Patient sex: M
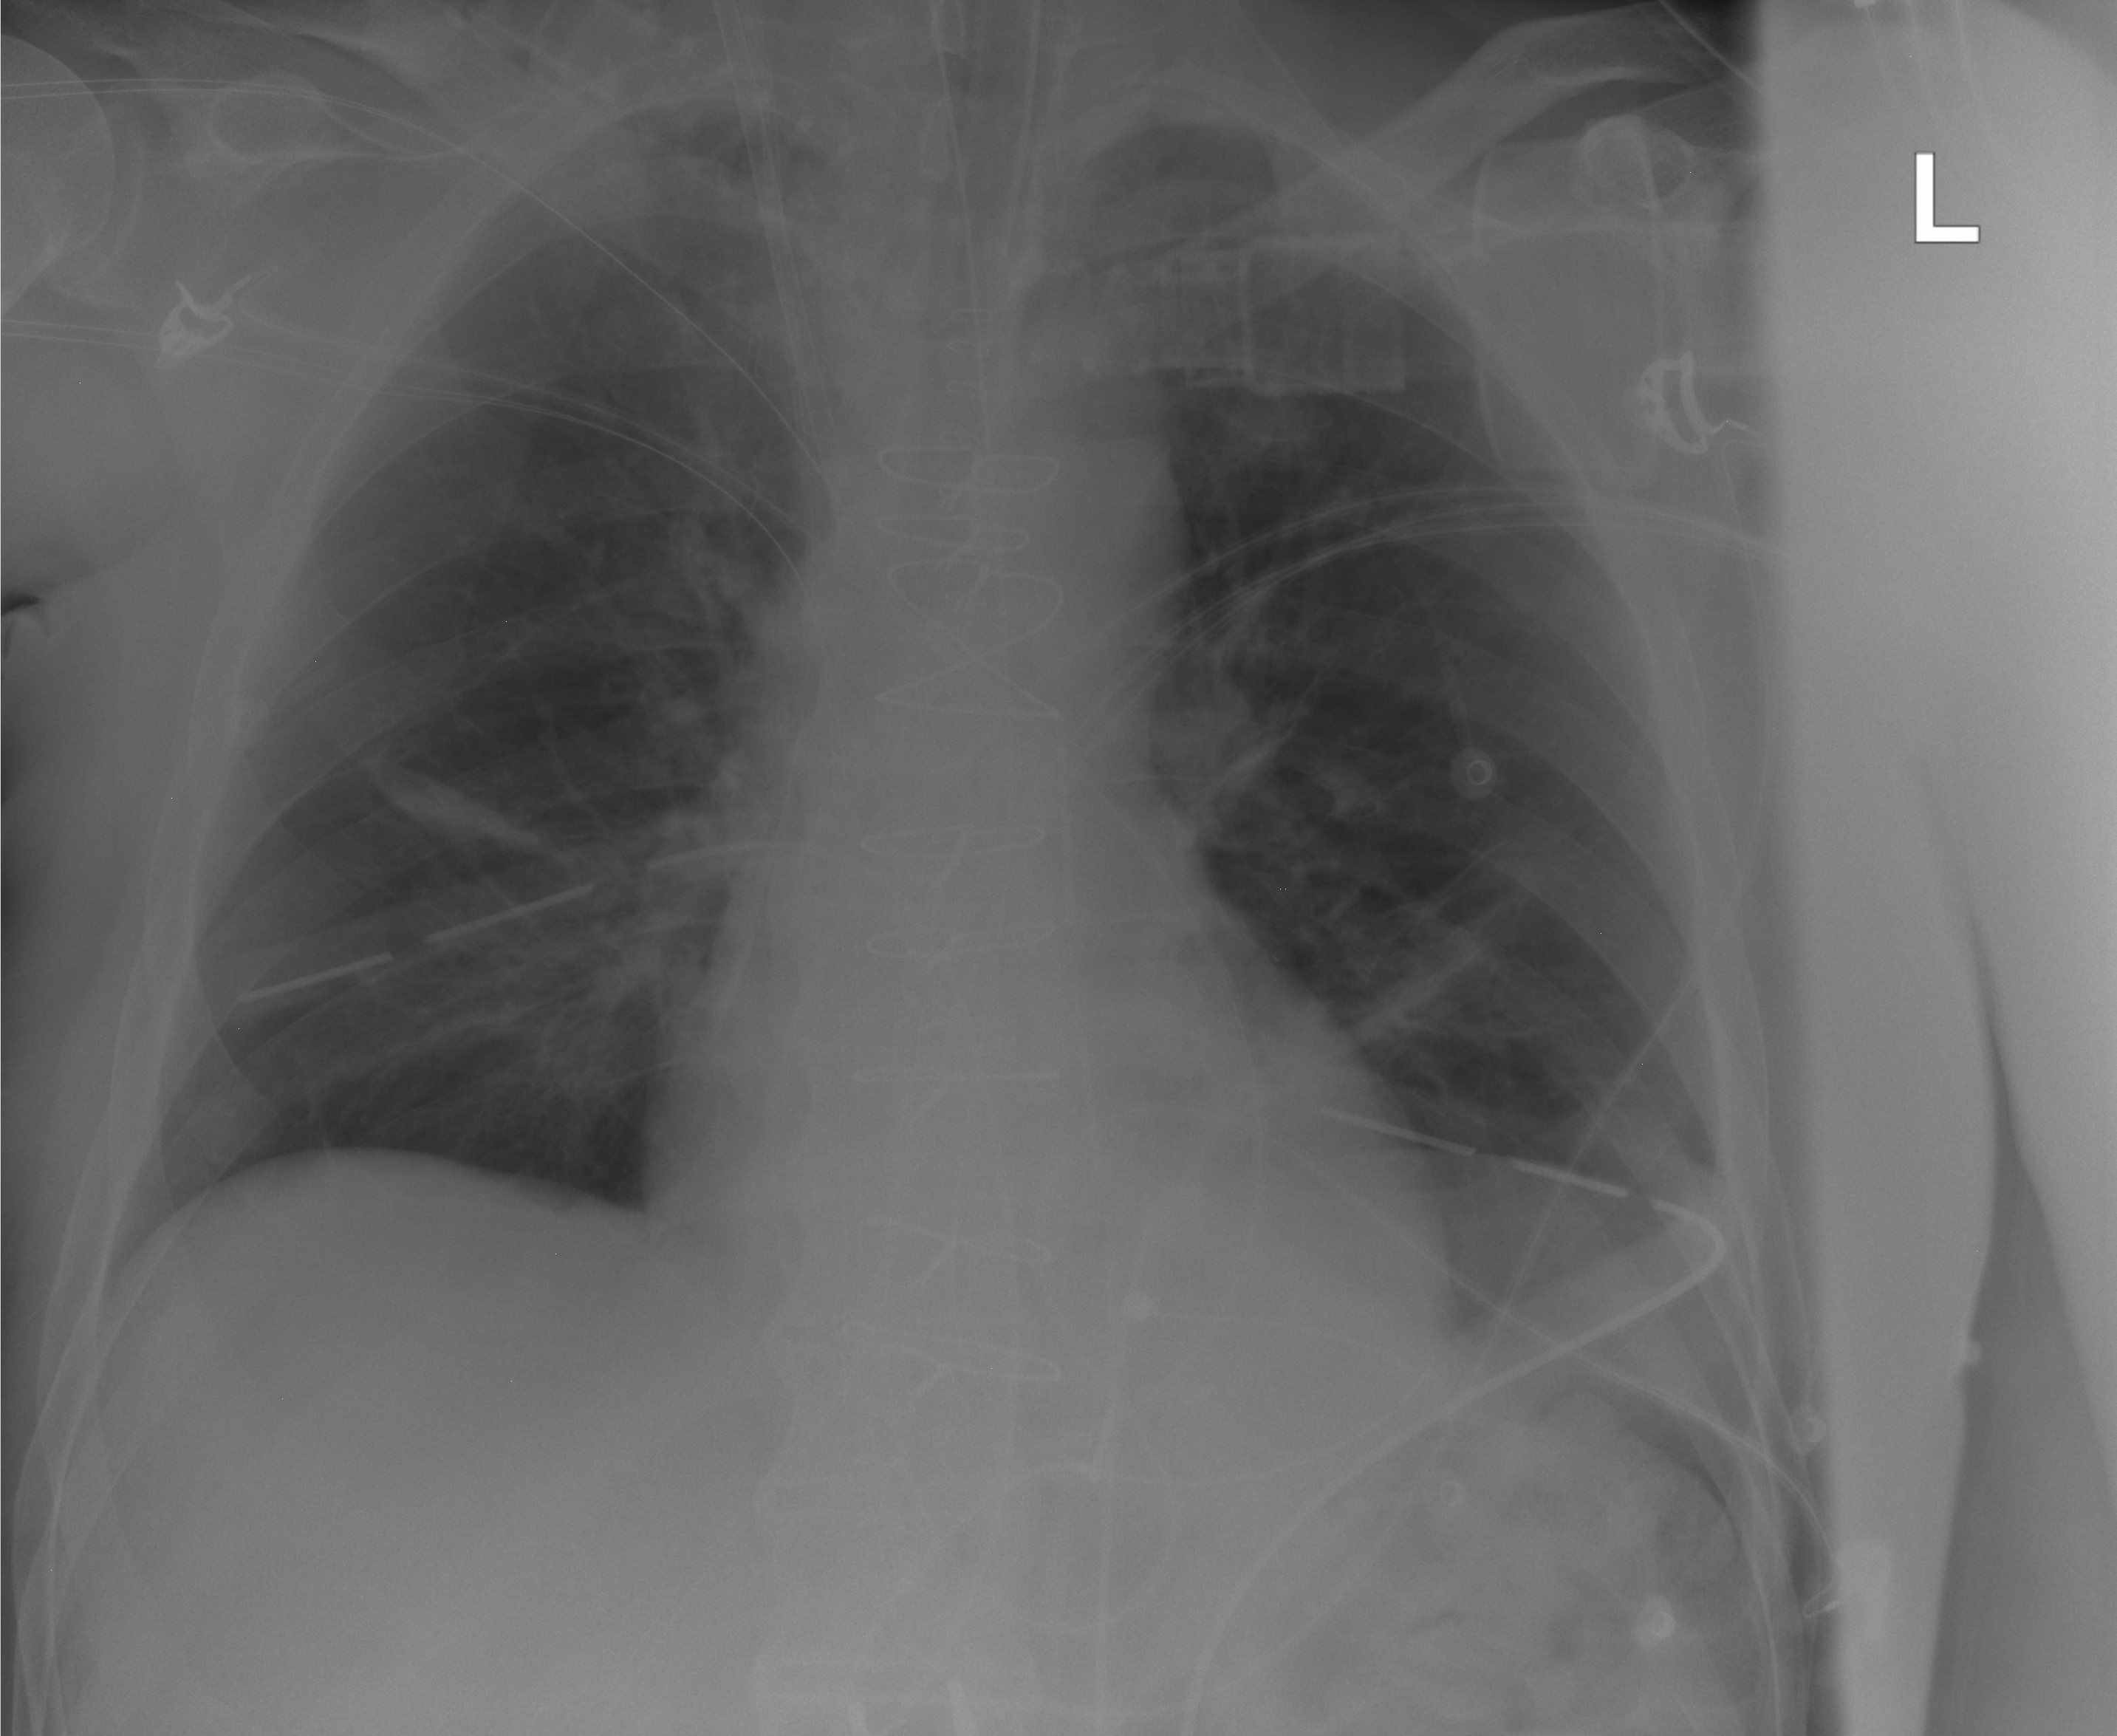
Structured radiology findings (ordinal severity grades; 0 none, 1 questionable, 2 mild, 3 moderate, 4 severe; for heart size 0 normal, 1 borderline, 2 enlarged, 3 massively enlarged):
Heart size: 0
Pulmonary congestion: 0
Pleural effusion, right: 0
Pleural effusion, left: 0
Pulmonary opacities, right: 0
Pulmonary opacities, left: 0
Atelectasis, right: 2
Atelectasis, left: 2